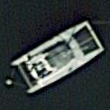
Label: civil